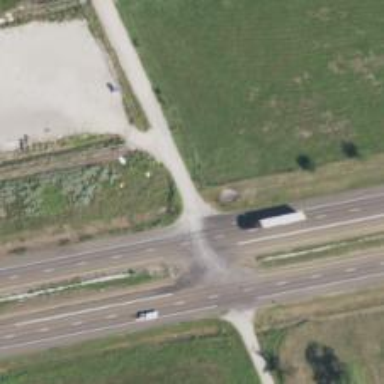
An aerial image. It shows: Trunk highway.